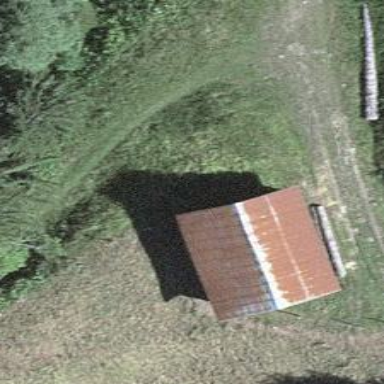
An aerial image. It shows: Farm.